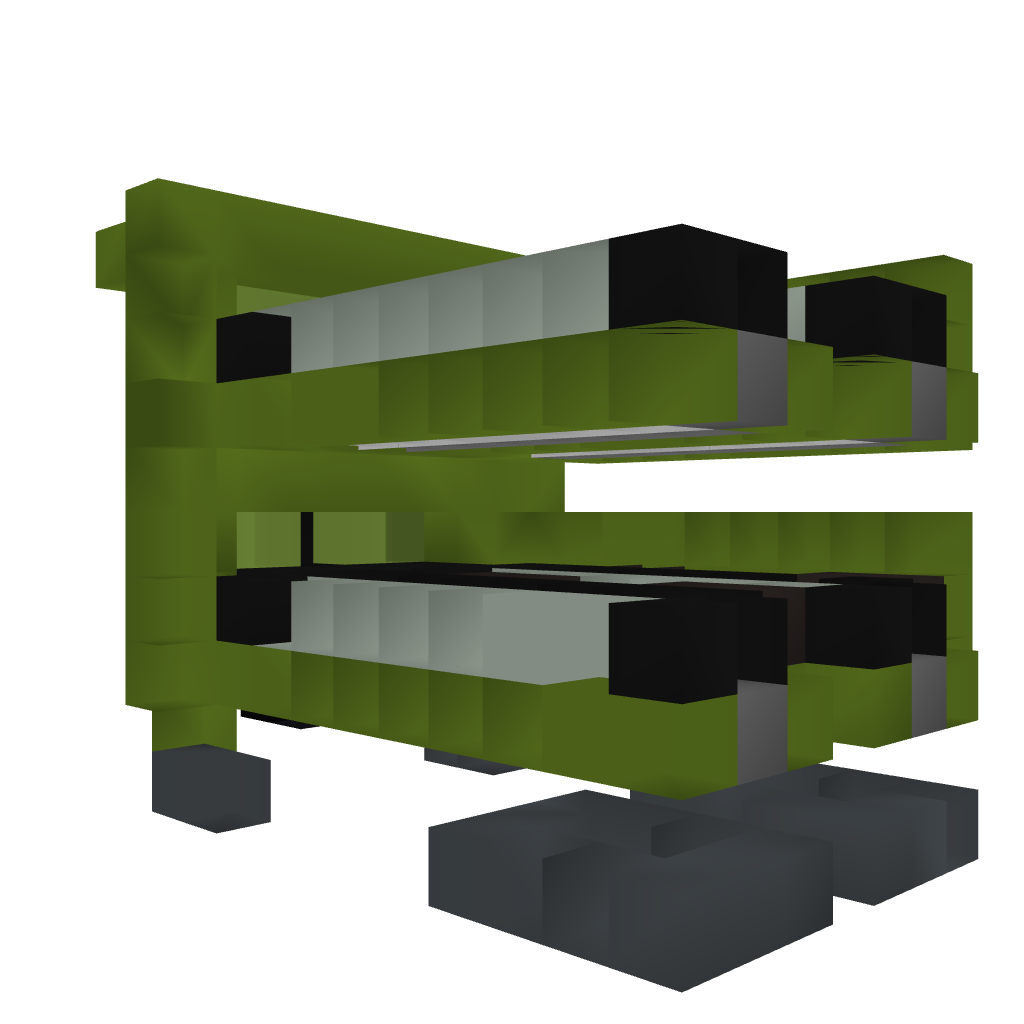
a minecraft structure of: multi tnt cannon(low range)